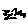
Label: zigzag